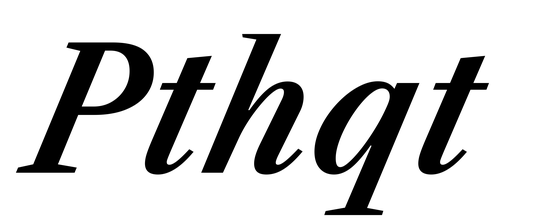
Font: LibreCaslonText-Italic_SemiBold_Italic